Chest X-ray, PA view. Patient: 57 years old, sex M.
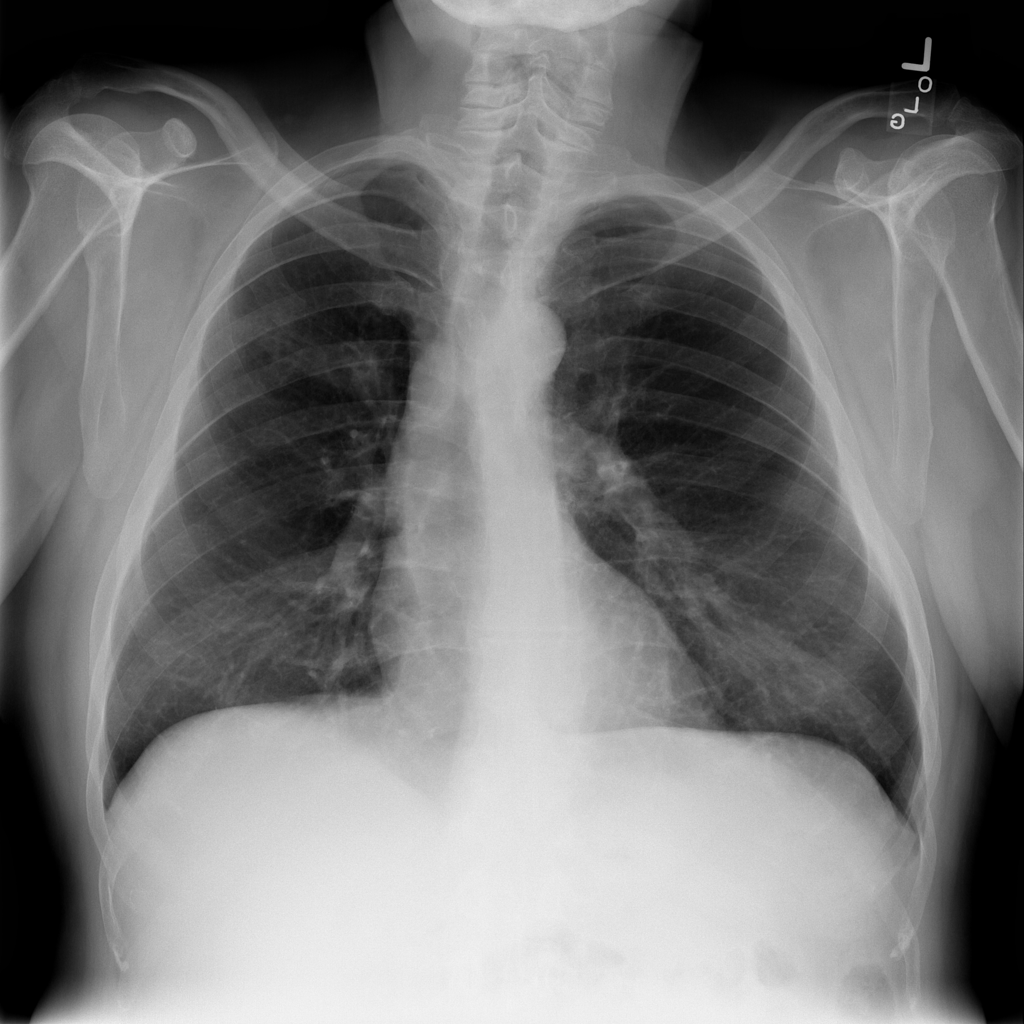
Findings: No Finding